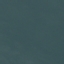
Land use / land cover class: SeaLake